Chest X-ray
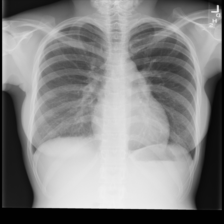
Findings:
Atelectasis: negative
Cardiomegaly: negative
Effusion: negative
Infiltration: negative
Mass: negative
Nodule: negative
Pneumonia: negative
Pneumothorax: negative
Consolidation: negative
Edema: negative
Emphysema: negative
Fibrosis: negative
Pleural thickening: negative
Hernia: negative